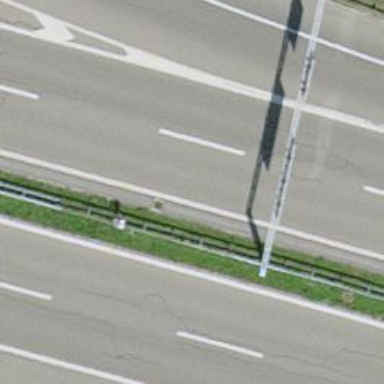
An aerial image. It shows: Asphalt motorway.